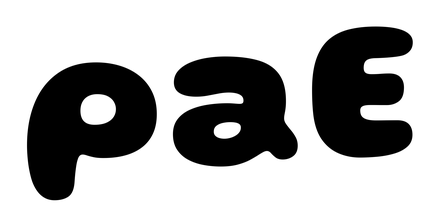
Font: Gluten_ExtraBold